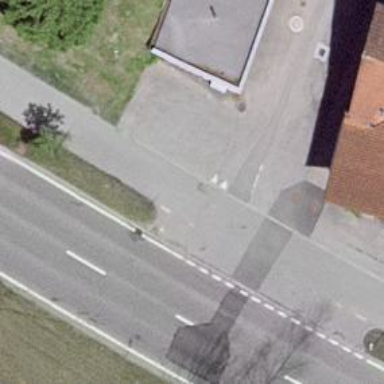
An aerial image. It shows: Unmarked road crossing.